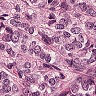
Metastatic tissue present: yes